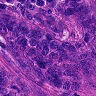
Metastatic tissue present: yes